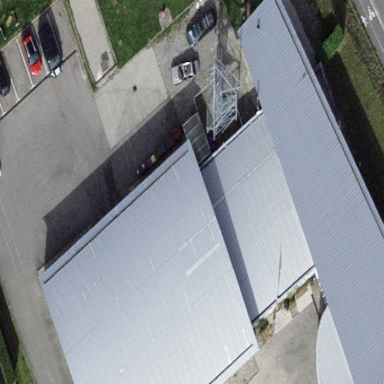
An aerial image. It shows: Fire station building.